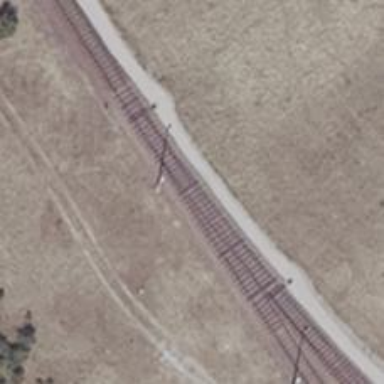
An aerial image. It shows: Railway switch.